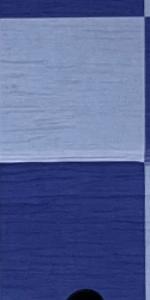
Label: Empty